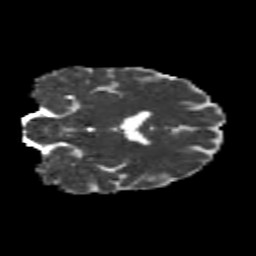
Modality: MD
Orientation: coronal
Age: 27
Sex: female
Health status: healthy
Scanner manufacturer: siemens
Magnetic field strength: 3 T
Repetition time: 10.8 s
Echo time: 0.082 s